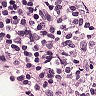
Metastatic tissue present: no